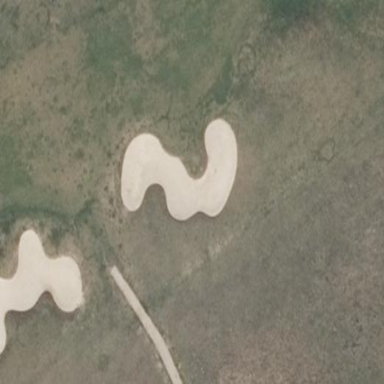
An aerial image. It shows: Golf bunker filled with sandy terrain.